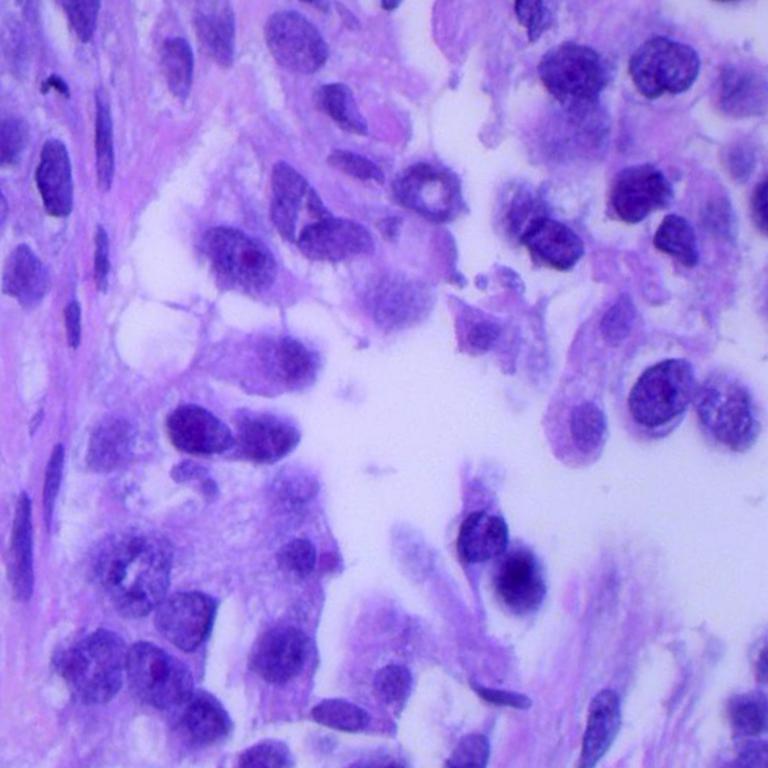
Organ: lung
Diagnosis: adenocarcinomas